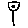
Label: flower